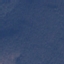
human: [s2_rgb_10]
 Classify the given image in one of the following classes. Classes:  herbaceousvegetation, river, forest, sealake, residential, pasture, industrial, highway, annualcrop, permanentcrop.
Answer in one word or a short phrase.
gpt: Forest